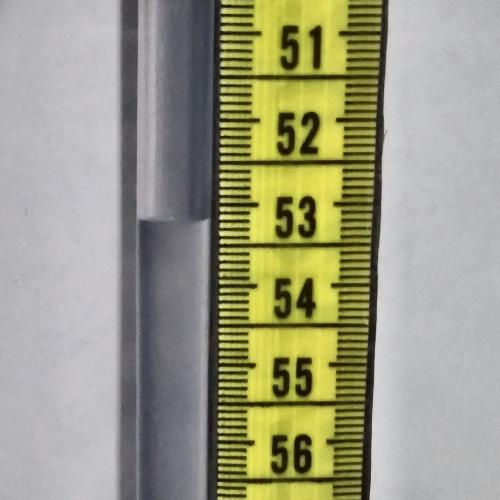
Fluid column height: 53.2 cm